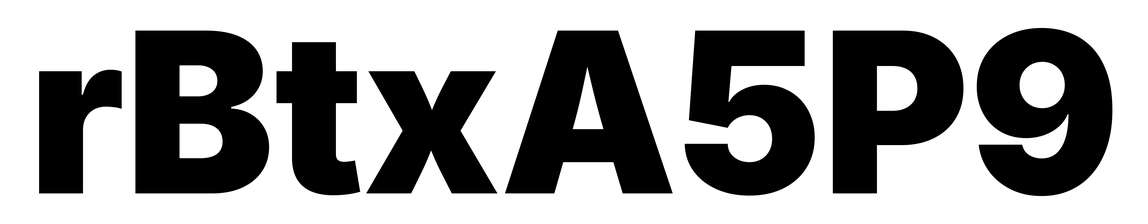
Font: Inter_Black